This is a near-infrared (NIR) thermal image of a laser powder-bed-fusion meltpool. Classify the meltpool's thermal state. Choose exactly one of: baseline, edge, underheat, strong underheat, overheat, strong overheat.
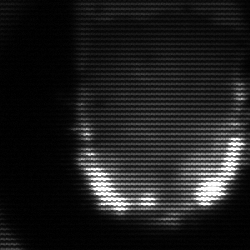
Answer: baseline